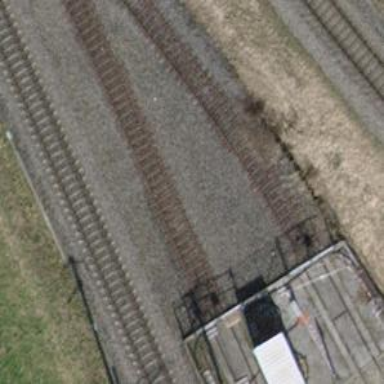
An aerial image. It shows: Disused railway spur with one track.